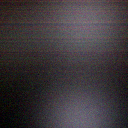
Screen state: off